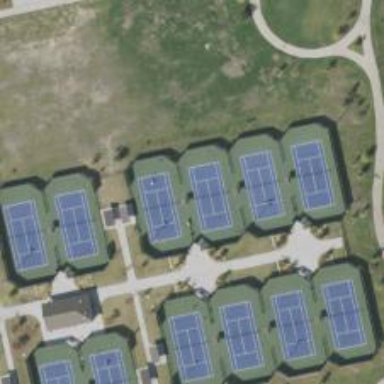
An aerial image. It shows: Tennis court on the leisure land pitch.